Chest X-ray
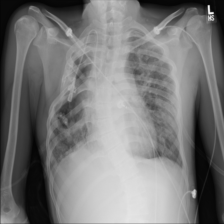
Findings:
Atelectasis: negative
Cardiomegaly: negative
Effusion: negative
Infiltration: negative
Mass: negative
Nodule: negative
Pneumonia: negative
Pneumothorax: negative
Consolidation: negative
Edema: negative
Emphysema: negative
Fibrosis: negative
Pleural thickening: negative
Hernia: negative